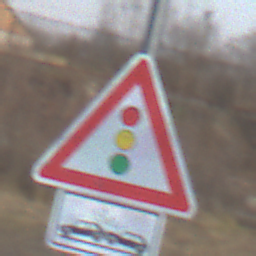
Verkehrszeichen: Lichtzeichenanlage
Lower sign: Entfernungsangaben2
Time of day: SunriseSunset
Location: Outdoor (Suburban)
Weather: PartlyCloudy
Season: Winter
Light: Natural